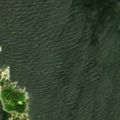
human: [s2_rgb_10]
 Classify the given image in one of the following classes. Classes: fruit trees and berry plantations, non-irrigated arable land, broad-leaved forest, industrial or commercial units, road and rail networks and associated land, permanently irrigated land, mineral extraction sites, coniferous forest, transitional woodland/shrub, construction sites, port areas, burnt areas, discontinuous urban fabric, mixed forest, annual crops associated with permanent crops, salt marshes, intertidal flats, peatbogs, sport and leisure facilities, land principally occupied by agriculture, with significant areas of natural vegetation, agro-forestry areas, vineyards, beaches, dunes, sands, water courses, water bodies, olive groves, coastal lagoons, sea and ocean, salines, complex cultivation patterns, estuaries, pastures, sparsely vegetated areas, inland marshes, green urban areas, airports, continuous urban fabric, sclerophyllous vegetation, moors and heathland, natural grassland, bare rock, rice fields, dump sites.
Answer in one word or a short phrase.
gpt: sea and ocean